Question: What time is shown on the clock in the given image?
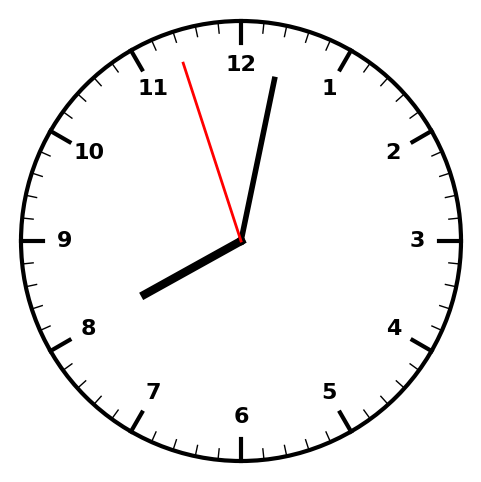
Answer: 08:01:57